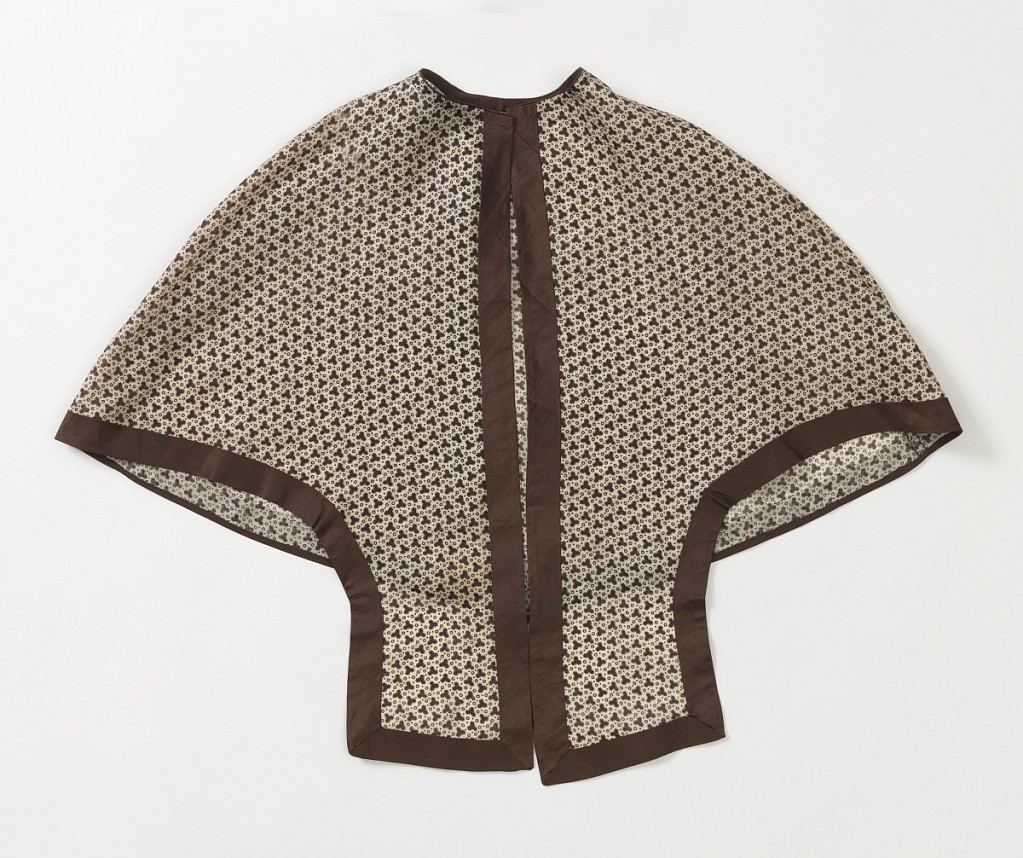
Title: Capelet
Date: mid- 19th century
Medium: cotton Technique: printed by engraved roller on plain weave
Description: Woman's capelet with jewel neck and squared tabs in front. White cotton with small-scale all-over pattern of circles and three-lobed forms in brown; with dark brown binding on all edges.